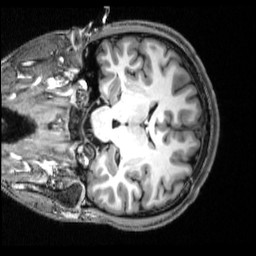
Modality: T1w
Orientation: coronal
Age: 23
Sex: male
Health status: healthy
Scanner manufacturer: siemens
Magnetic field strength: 3 T
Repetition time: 2.53 s
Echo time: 0.00339 s